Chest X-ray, PA view. Patient: 61 years old, sex M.
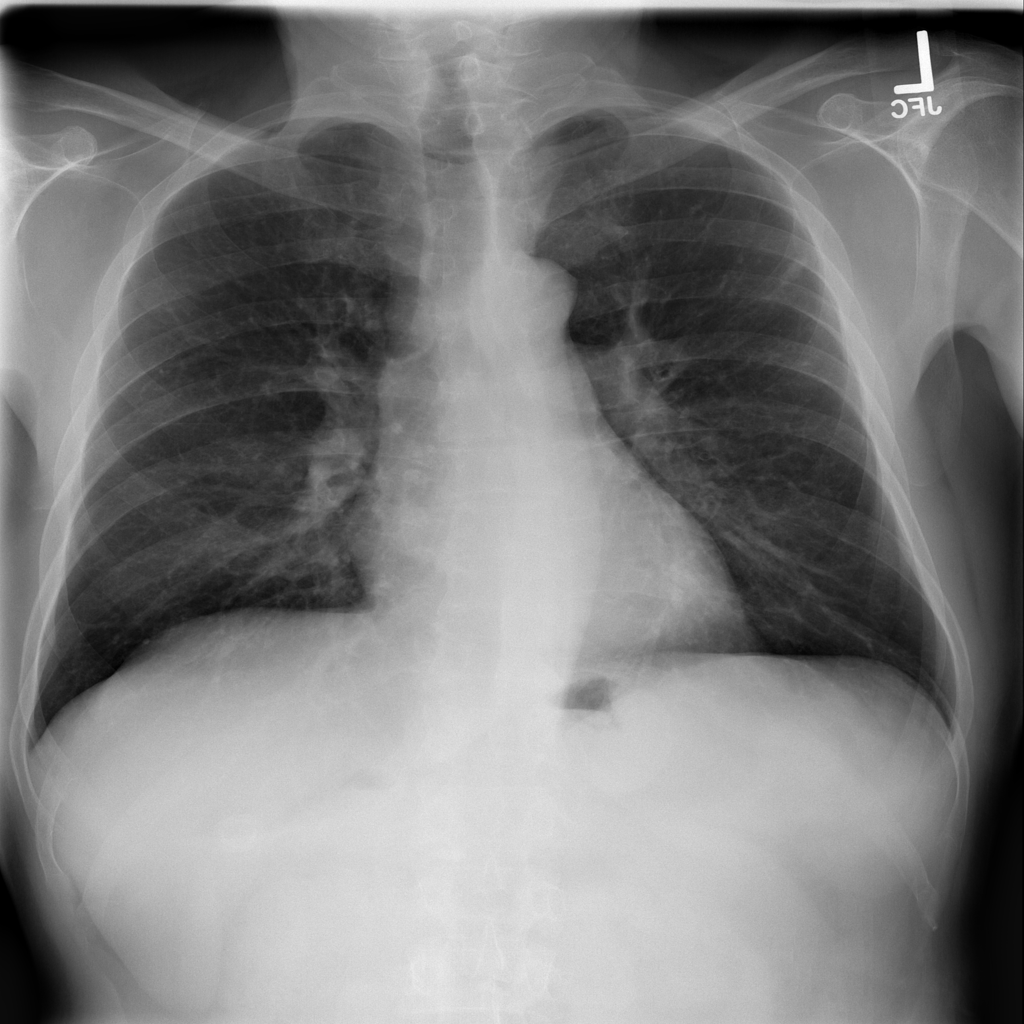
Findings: Infiltration